Chest X-ray:
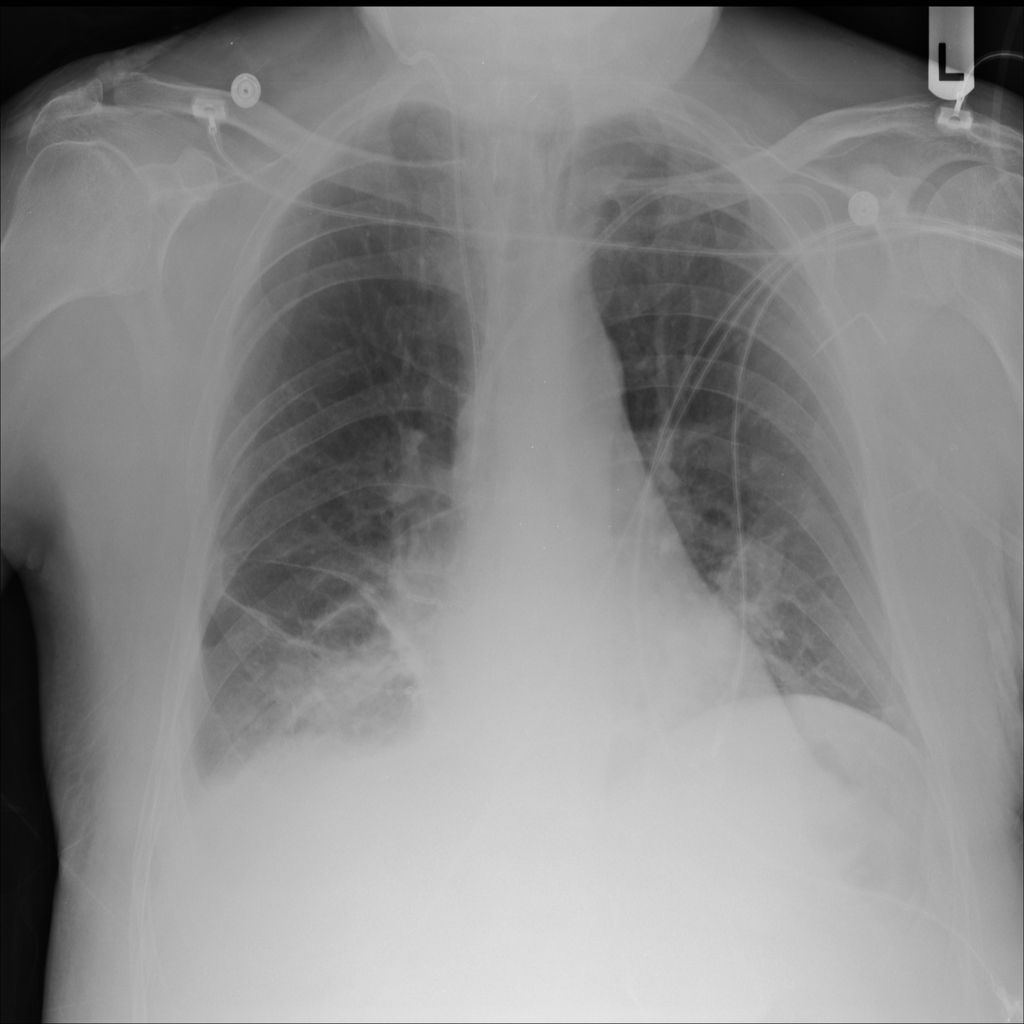
Findings: Consolidation, Effusion, Fracture
No abnormal finding: no